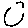
Label: circle